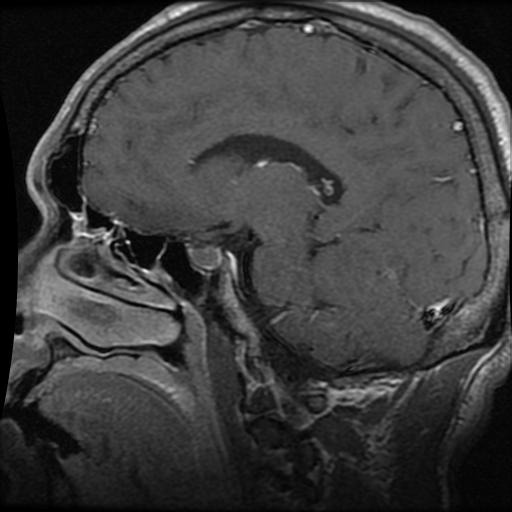
Label: pituitary